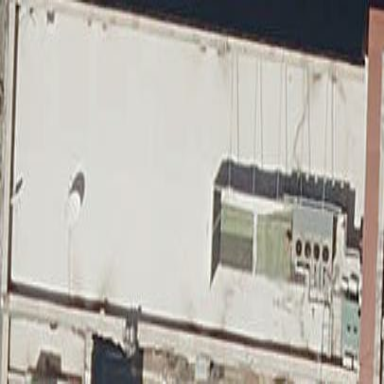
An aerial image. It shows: Part of building.